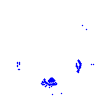
Particle: electron